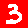
Digit: 3